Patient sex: F
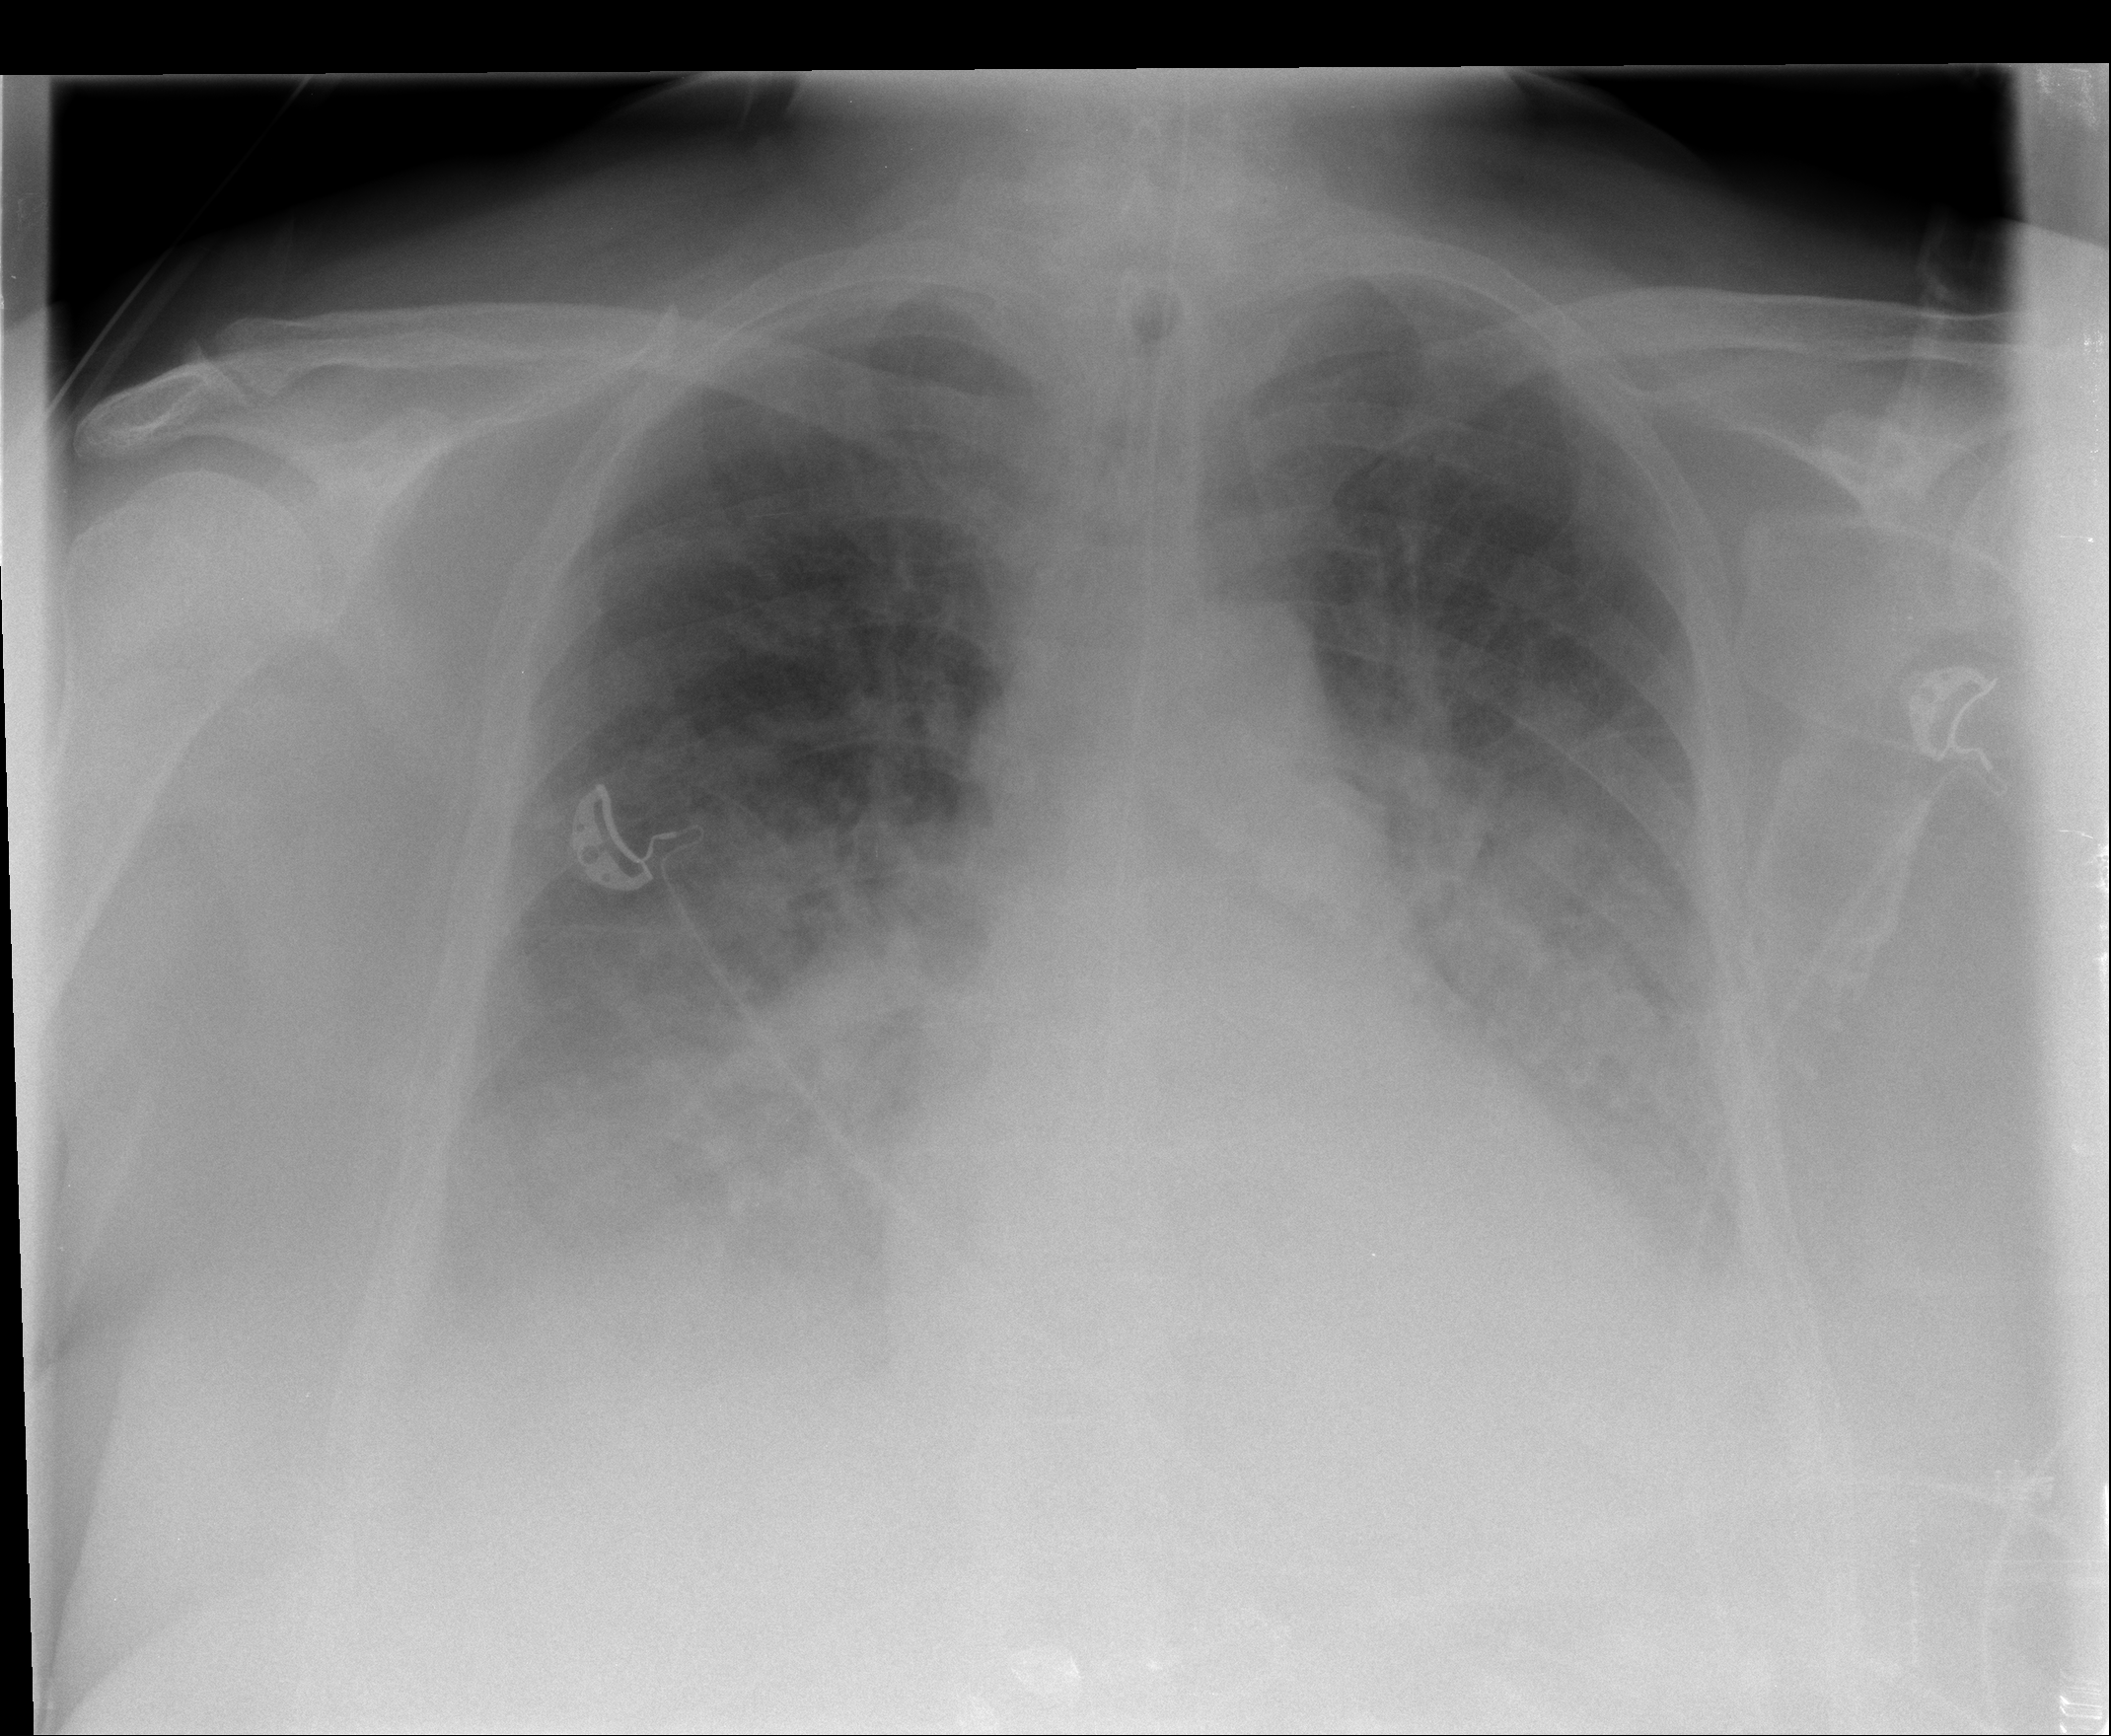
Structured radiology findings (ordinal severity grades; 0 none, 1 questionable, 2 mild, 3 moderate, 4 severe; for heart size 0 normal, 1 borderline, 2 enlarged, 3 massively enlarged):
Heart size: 2
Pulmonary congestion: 3
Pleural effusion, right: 2
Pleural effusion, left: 2
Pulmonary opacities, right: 3
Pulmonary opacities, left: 0
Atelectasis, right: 2
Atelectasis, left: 2